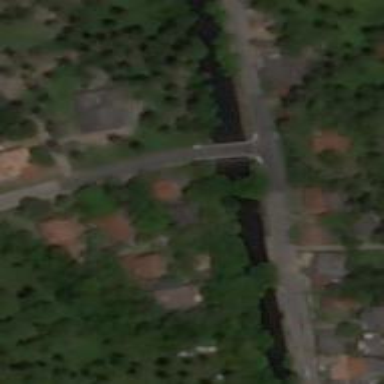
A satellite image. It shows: Tertiary road passing over bridge.